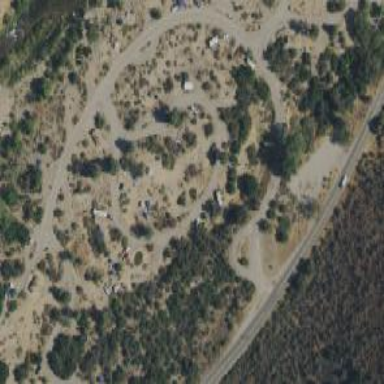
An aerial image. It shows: Campsite for tourism.